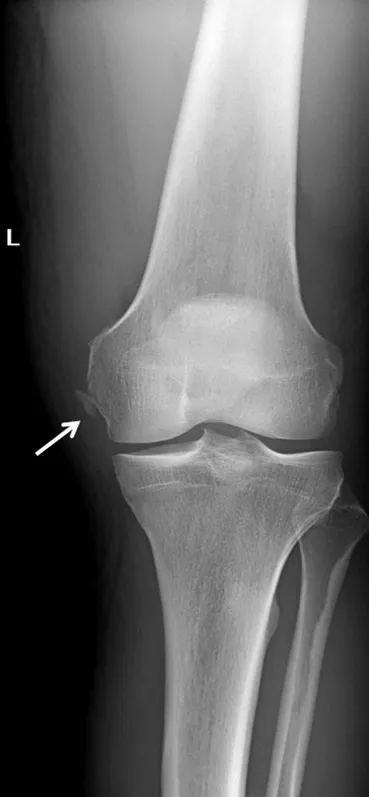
Anteroposterior X-ray of the right knee showing an avulsion fracture on the medial femoral condyle (arrow).
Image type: radiology (x_ray)